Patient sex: F
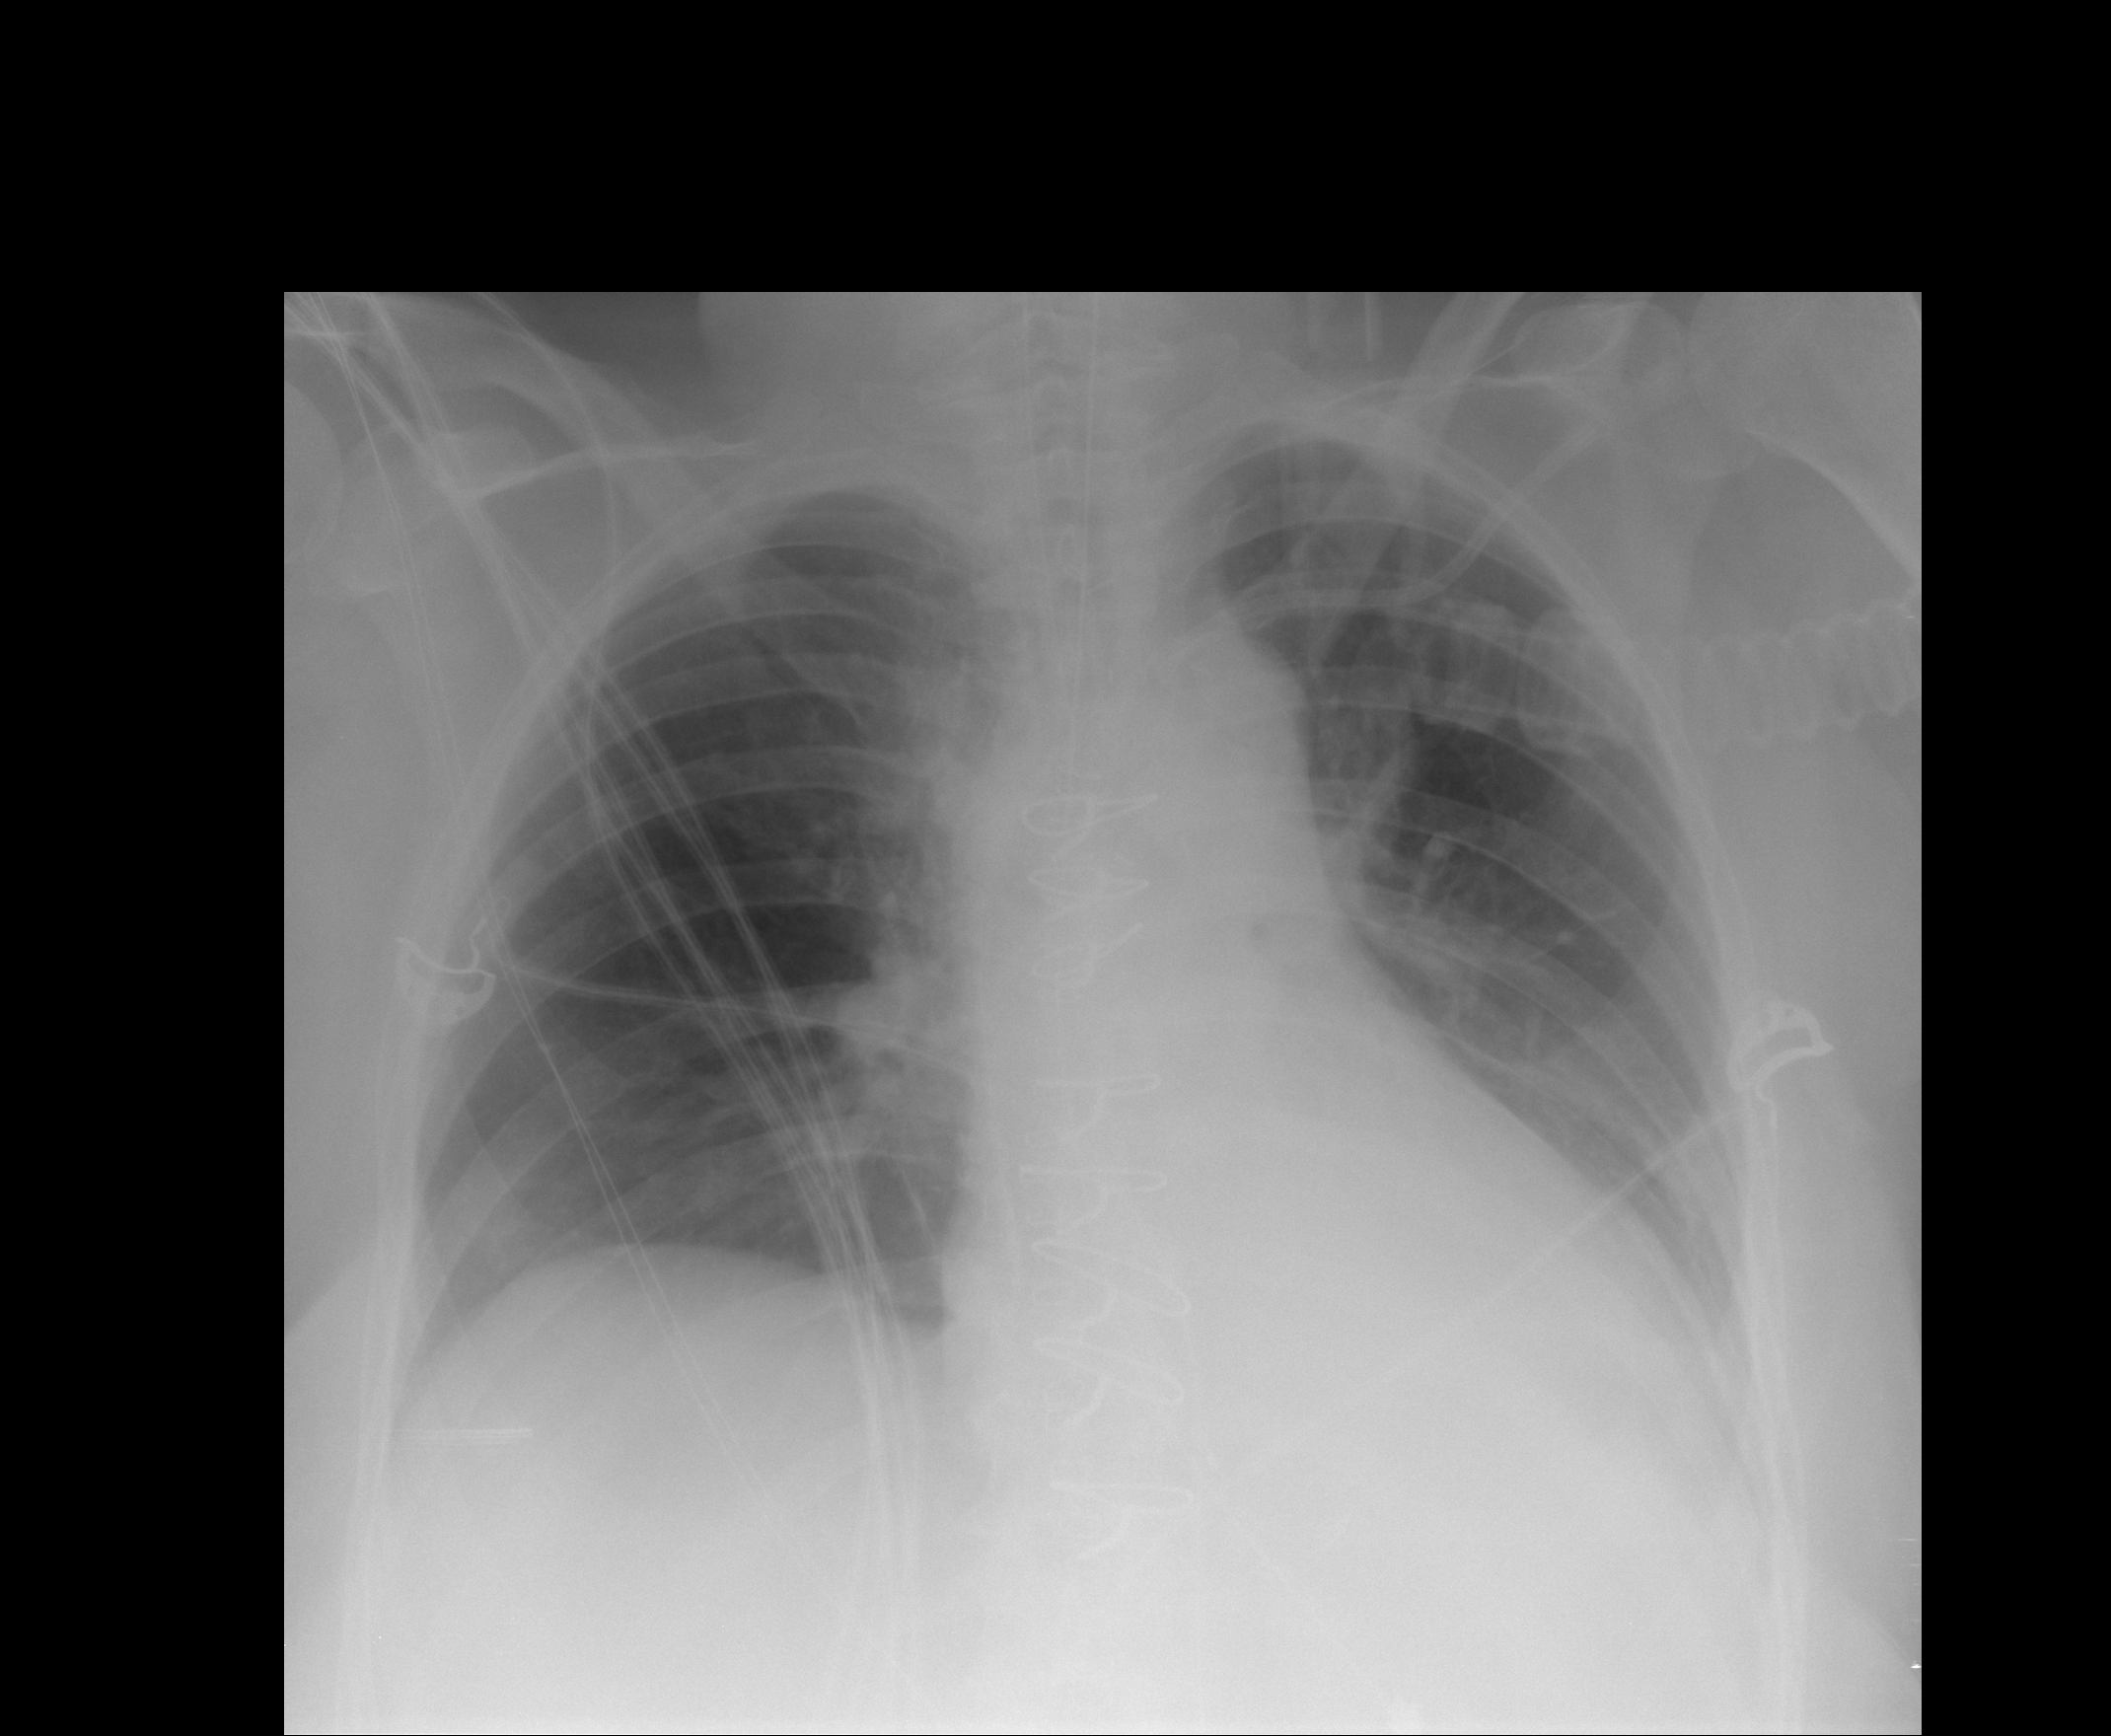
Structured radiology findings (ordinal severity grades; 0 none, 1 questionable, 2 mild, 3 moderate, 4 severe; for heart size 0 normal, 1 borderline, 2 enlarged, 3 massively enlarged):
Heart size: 1
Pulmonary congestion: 0
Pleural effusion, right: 0
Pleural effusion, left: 2
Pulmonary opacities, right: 0
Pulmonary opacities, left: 0
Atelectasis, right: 0
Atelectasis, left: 1